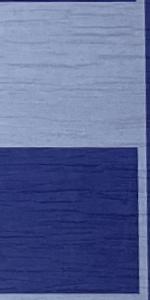
Label: Empty